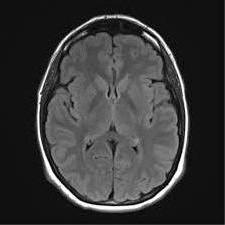
Label: notumor